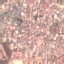
Land use / land cover: Residential